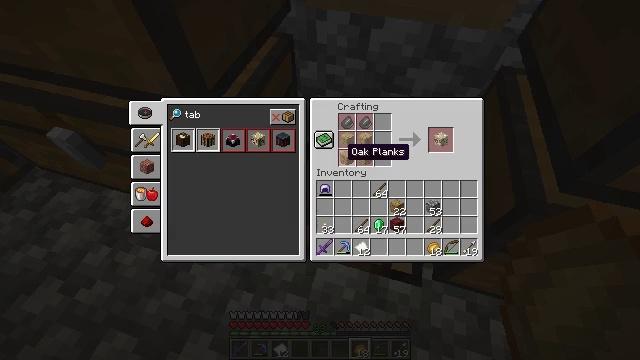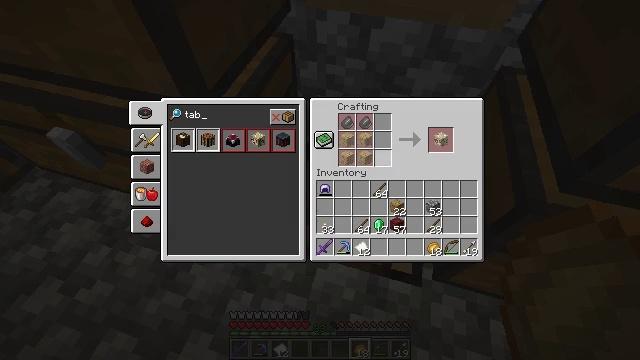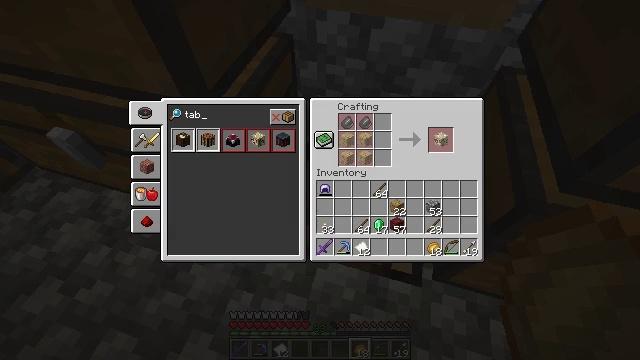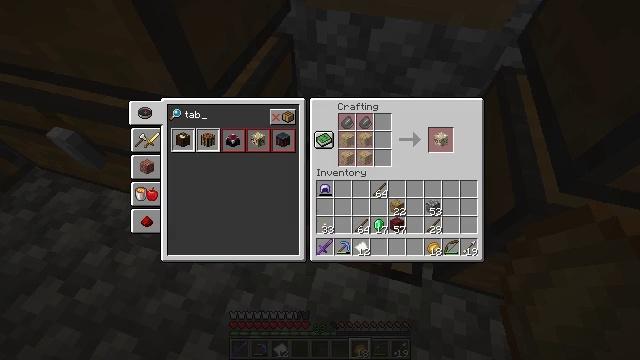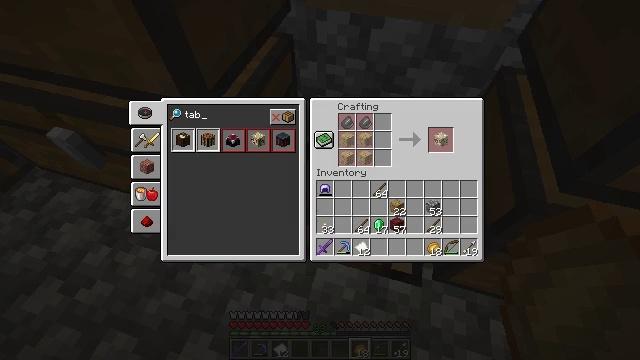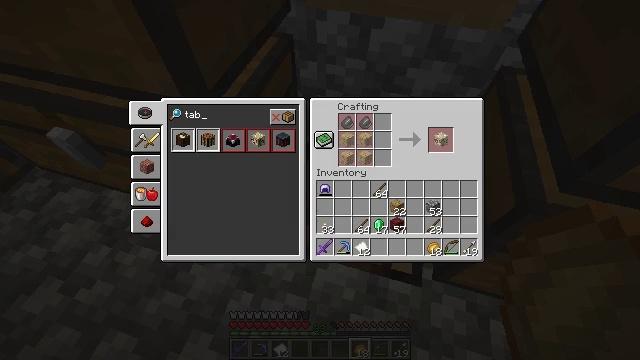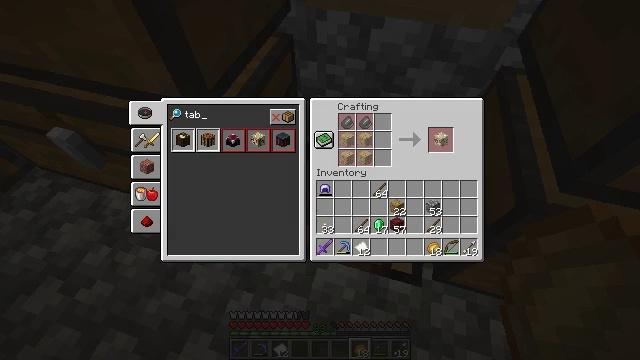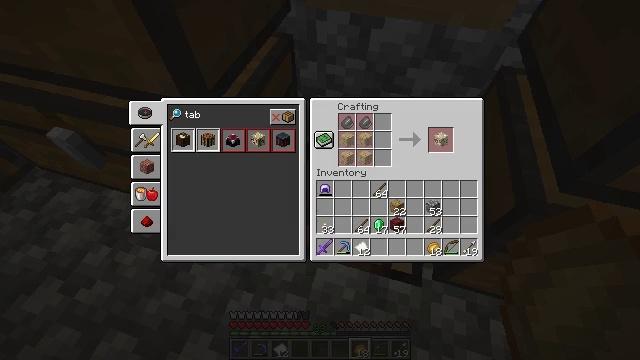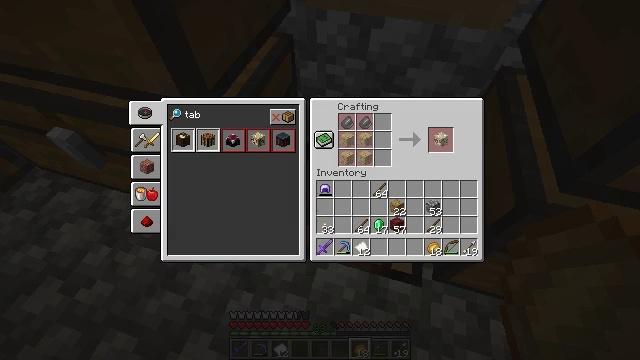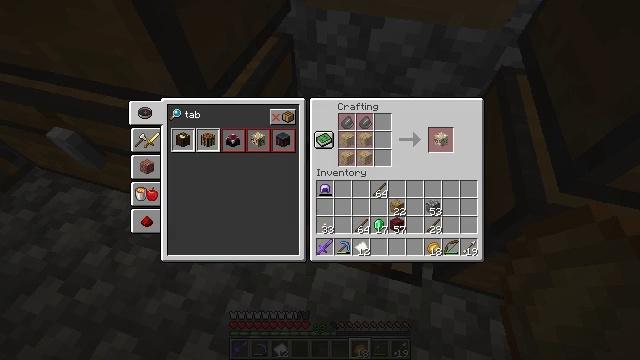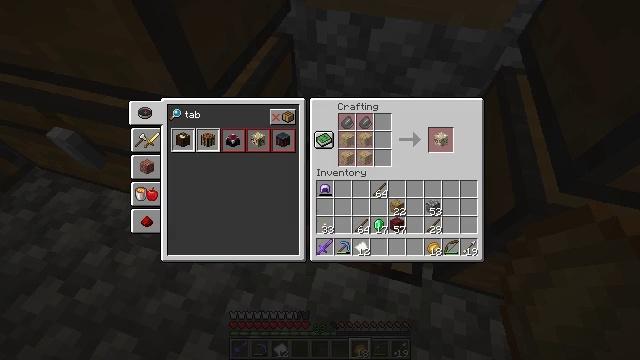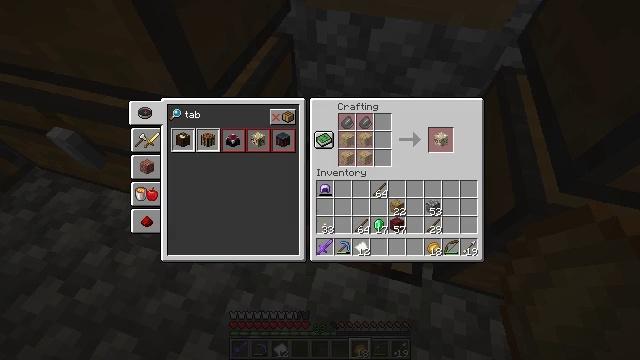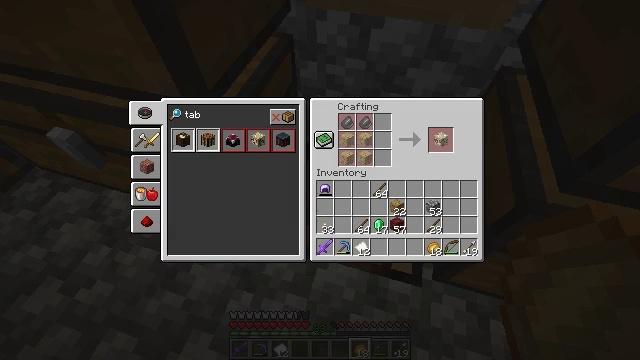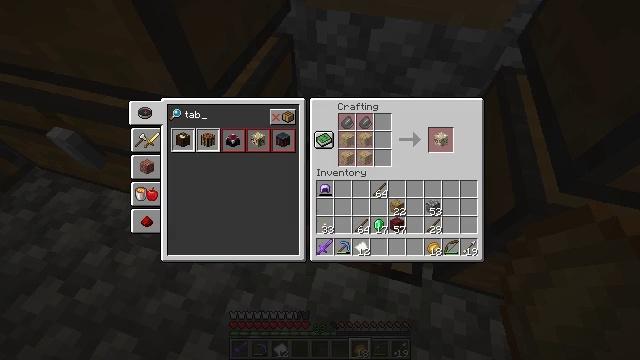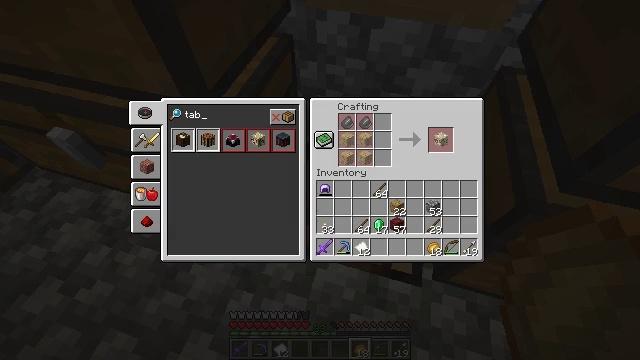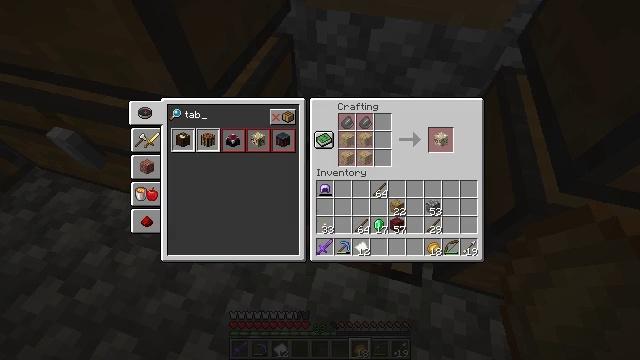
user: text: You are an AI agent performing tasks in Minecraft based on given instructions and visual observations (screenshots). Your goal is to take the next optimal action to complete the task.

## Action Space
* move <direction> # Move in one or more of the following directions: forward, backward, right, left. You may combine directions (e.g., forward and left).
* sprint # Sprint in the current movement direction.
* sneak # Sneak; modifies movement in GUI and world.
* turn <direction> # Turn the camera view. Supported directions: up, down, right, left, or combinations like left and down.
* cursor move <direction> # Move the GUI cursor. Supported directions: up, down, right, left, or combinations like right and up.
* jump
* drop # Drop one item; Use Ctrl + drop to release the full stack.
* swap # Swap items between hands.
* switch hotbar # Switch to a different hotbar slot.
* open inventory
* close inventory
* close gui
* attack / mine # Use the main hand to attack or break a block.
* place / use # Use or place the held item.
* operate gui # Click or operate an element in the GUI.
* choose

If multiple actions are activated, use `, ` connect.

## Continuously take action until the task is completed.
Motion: motion action
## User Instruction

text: Create a fletching table using wood planks and flint.
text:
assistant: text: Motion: cursor move right
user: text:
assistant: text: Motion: cursor move right
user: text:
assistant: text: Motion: cursor move right
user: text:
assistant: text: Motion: no_op
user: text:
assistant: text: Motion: no_op
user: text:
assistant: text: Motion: no_op
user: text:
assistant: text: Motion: no_op
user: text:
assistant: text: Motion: no_op
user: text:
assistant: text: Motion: no_op
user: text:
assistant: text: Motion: no_op
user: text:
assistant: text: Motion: no_op
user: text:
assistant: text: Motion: no_op
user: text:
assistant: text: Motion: no_op
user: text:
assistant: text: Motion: no_op
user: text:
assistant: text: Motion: no_op
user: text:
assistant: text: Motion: no_op
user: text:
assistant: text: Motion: no_op
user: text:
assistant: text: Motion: no_op
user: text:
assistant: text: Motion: no_op
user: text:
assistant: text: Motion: no_op
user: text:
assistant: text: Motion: no_op
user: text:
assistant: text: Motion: no_op
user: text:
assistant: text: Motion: no_op
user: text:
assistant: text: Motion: no_op
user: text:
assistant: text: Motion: no_op
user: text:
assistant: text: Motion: close gui
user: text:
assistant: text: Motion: no_op
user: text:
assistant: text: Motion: no_op
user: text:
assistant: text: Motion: no_op
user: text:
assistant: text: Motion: turn left